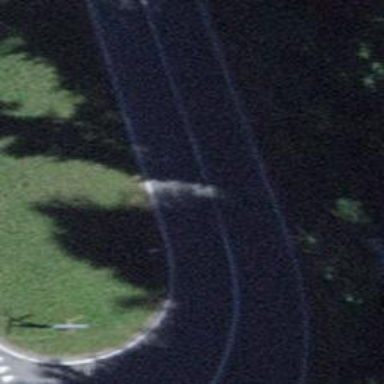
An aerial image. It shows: Asphalt road classified as tertiary.